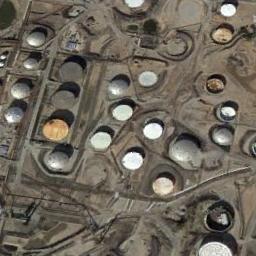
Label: storage_tank